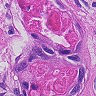
Metastatic tissue present: yes